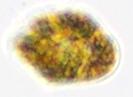
Label: Akashiwo